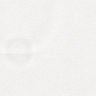
Metastatic tissue present: no